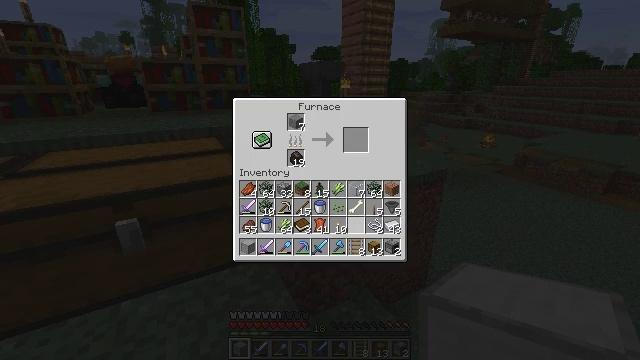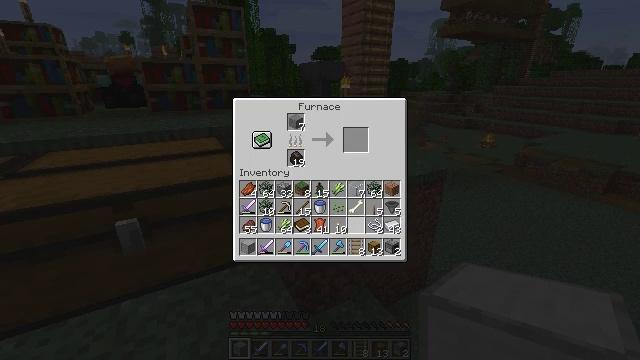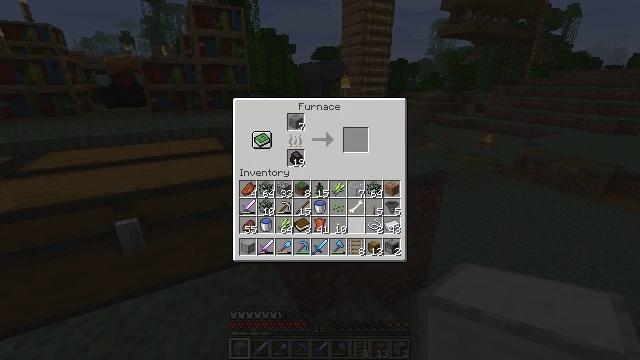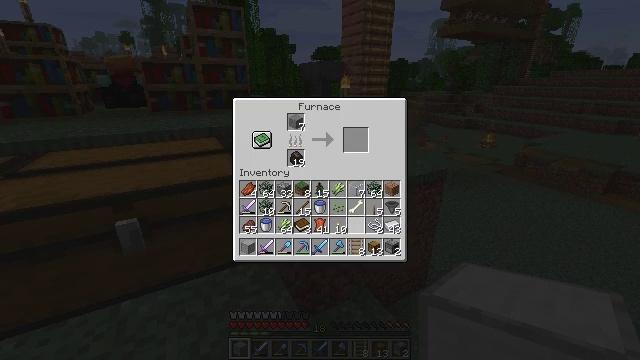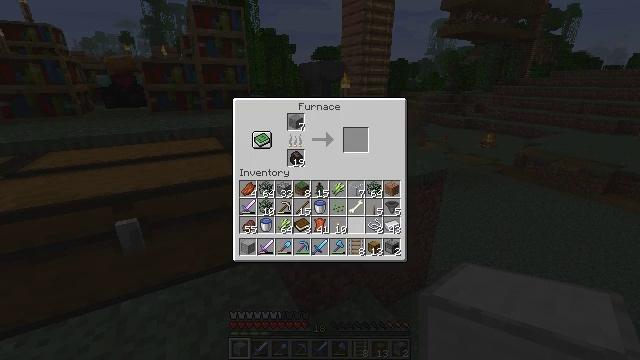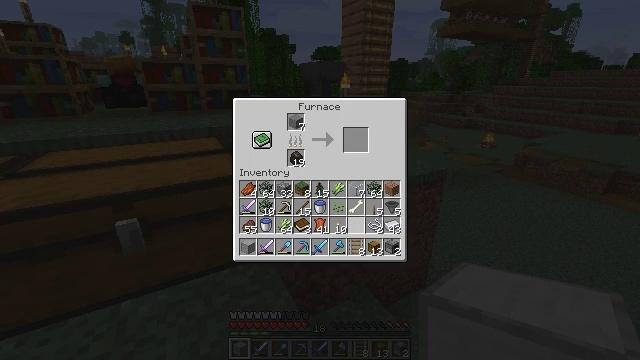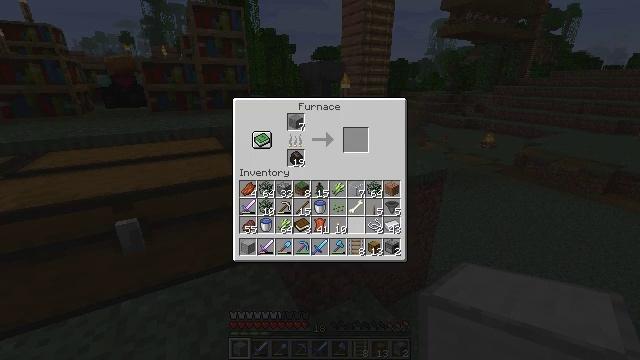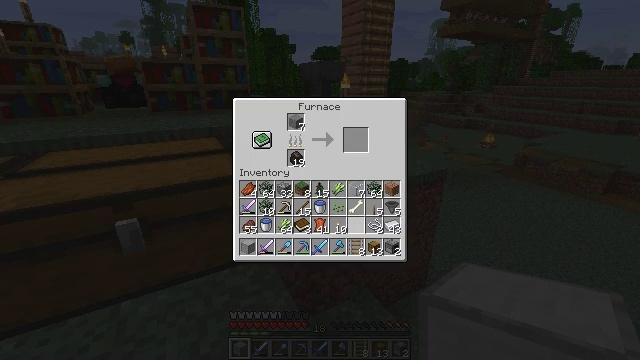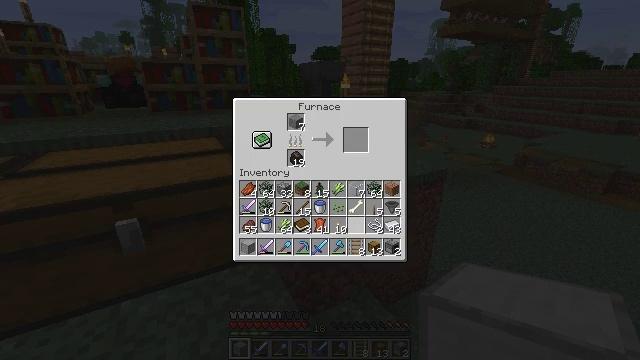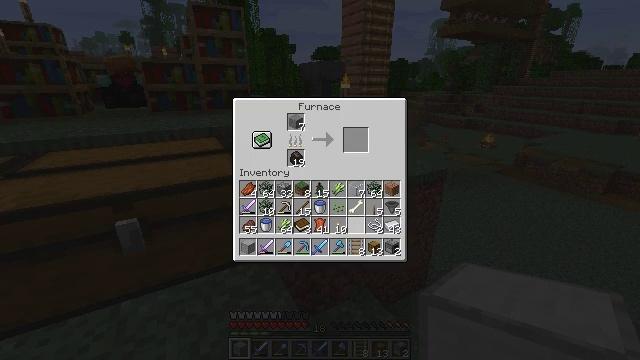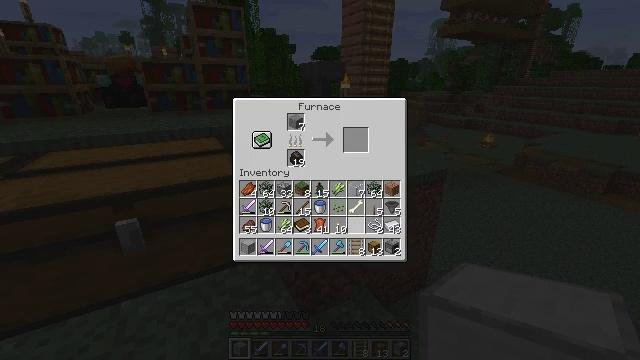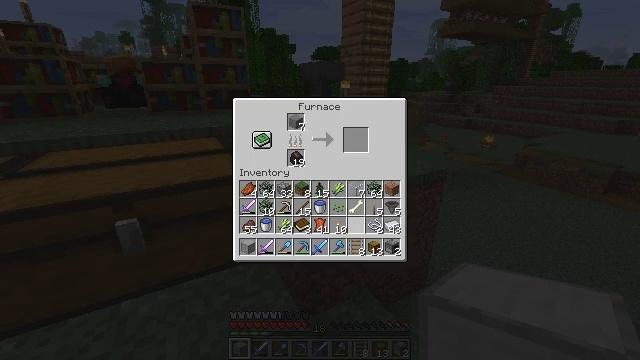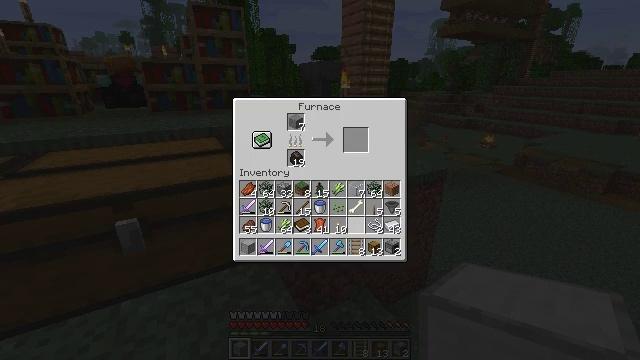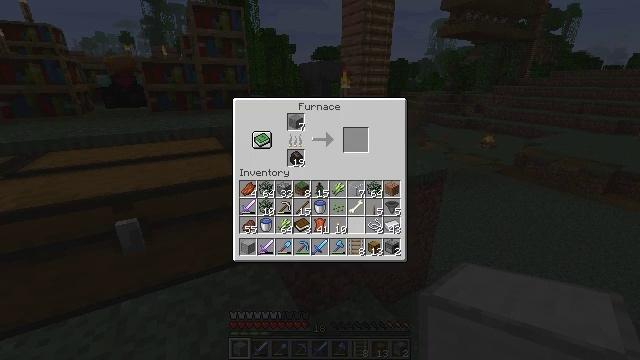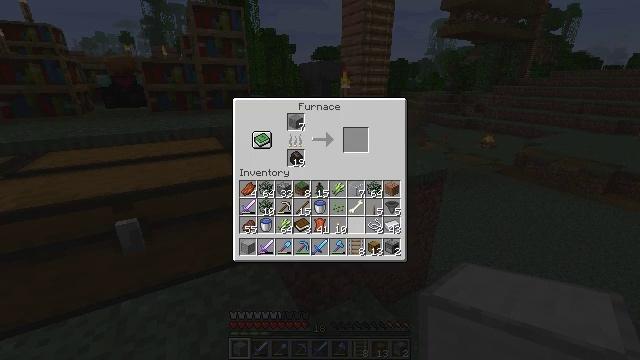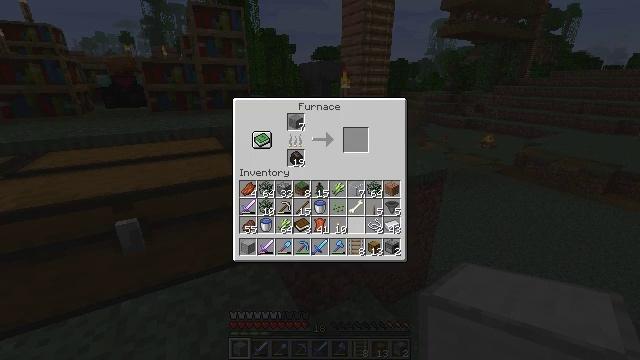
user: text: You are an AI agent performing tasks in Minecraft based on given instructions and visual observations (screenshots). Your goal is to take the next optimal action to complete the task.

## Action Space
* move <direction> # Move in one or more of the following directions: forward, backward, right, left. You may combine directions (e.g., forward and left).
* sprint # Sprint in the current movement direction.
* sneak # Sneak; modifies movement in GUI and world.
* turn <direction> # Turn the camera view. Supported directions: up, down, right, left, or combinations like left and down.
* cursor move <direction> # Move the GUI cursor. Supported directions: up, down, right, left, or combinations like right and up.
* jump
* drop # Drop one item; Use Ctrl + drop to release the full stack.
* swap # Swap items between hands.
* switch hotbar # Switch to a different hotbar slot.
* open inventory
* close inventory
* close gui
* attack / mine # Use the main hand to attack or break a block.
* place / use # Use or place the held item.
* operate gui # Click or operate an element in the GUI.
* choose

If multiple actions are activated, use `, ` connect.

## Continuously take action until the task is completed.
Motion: motion action
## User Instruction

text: Craft smooth stone in the furnace.
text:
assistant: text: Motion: sneak
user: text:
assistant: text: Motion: sneak
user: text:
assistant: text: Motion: sneak
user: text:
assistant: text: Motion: no_op
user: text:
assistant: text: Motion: no_op
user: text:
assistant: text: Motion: no_op
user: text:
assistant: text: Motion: no_op
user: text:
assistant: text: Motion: no_op
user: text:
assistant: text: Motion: no_op
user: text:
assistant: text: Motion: no_op
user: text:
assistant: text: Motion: no_op
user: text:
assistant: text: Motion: no_op
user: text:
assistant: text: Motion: no_op
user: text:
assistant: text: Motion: no_op
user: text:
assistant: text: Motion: no_op
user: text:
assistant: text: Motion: no_op
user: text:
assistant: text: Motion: no_op
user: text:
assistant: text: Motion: no_op
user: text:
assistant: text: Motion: no_op
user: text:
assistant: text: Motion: no_op
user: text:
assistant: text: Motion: no_op
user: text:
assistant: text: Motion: no_op
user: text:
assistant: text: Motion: no_op
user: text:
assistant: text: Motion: no_op
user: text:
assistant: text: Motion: no_op
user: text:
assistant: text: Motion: no_op
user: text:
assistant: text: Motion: no_op
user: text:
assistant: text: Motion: no_op
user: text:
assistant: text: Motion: no_op
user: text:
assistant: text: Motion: no_op